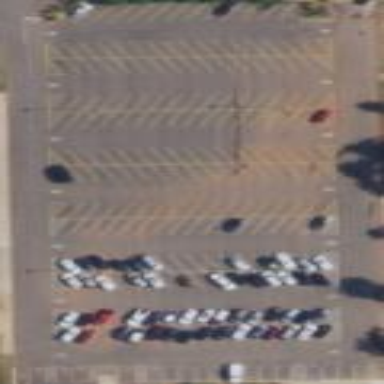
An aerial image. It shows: Parking area with surface.